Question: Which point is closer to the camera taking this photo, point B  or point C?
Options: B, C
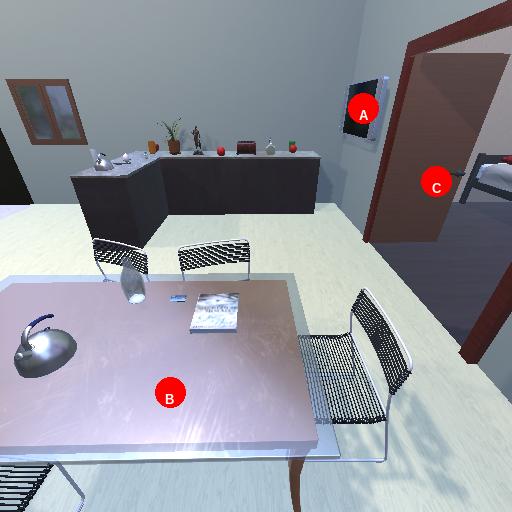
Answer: B